Aerial crown-view tile of a tropical tree (Barro Colorado Island, Panama), acquired 20240716:
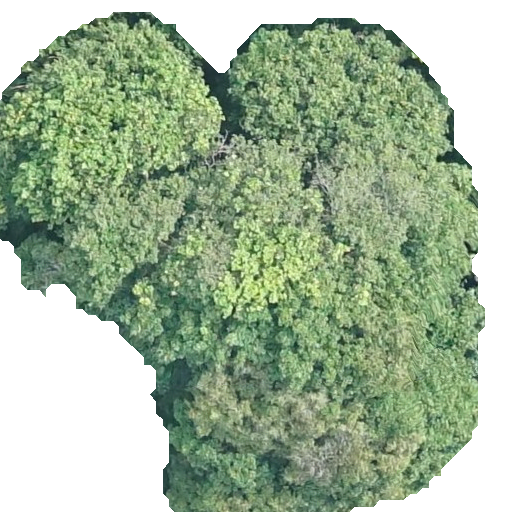
Species: Prioria copaifera
GBIF accepted scientific name: Prioria copaifera
Crown area: 300.817 m²